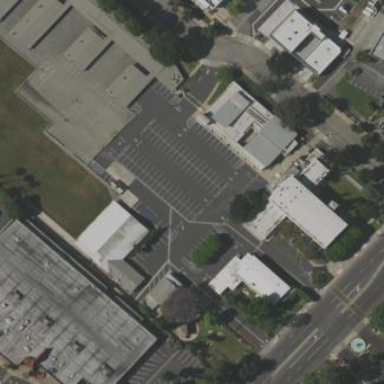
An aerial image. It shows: Parking area with surface.